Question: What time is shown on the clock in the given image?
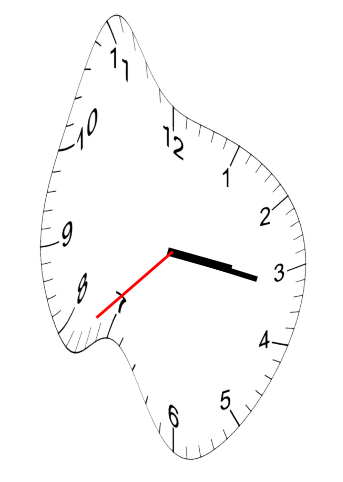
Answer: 03:16:38